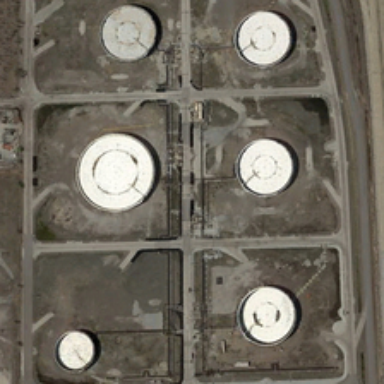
Six storage tanks are in a piece of bareland near a road .